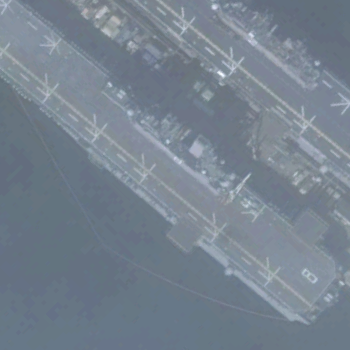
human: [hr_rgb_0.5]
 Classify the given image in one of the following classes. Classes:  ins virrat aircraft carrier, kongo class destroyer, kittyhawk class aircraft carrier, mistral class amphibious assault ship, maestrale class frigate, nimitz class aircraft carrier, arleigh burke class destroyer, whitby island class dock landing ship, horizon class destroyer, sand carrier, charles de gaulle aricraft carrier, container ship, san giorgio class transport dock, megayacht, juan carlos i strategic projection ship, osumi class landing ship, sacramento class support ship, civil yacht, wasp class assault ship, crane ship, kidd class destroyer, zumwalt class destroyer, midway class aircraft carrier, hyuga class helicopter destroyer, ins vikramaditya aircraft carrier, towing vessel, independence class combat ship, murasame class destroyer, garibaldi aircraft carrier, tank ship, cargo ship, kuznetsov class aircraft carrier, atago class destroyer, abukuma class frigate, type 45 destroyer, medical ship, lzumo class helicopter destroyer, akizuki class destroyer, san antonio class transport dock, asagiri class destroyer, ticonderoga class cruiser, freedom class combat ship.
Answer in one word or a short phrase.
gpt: Wasp class assault ship